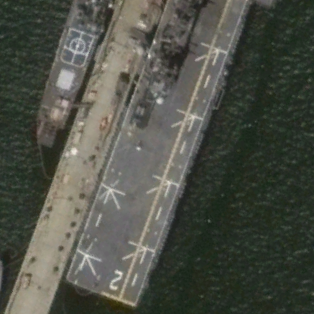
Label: assault